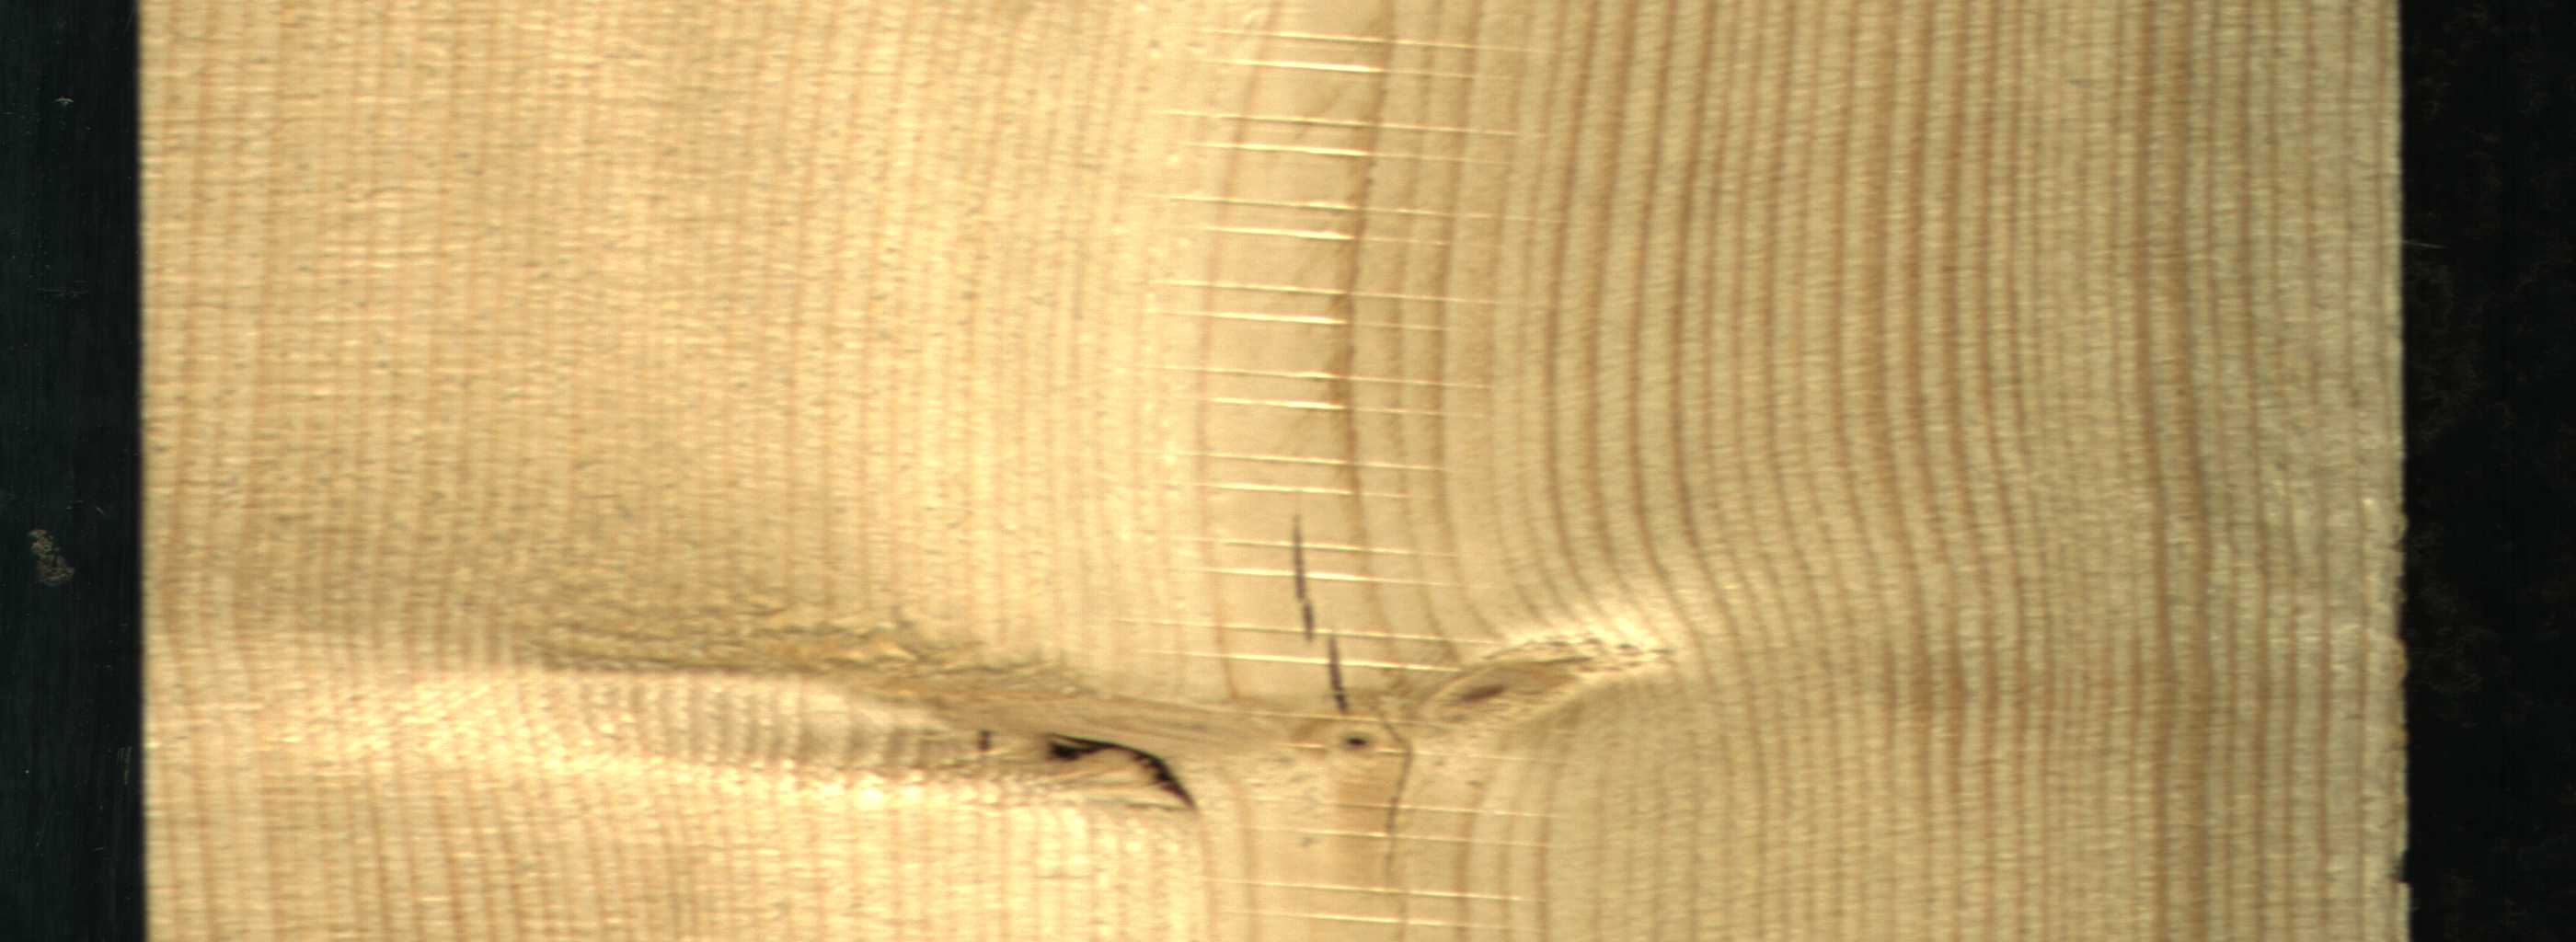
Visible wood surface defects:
resin
Dead_Knot
Live_Knot
Live_Knot